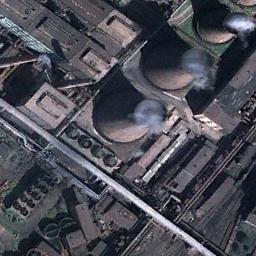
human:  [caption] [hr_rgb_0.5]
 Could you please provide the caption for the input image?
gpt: In the thermal power plant there are workshops and machinery, Three cooling towers emit steam, and two chimneys .

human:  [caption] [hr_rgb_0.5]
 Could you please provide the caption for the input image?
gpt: There are many buildings next to the thermal power station .

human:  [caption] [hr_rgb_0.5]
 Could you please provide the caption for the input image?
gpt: There are two thermal power stations, and the left one is emitting smoke .

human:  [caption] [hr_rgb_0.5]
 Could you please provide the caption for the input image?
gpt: The thermal power station is next to some buildings with white mist above .

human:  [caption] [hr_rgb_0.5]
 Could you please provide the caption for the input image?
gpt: There are some buildings and three chimneys on the thermal power station .